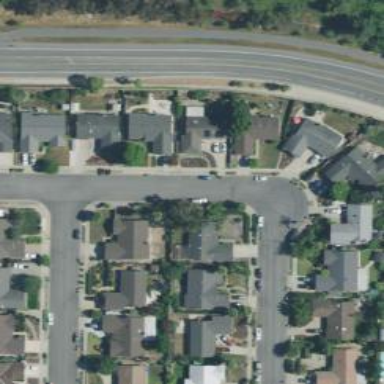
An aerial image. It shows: Driveway.